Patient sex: F
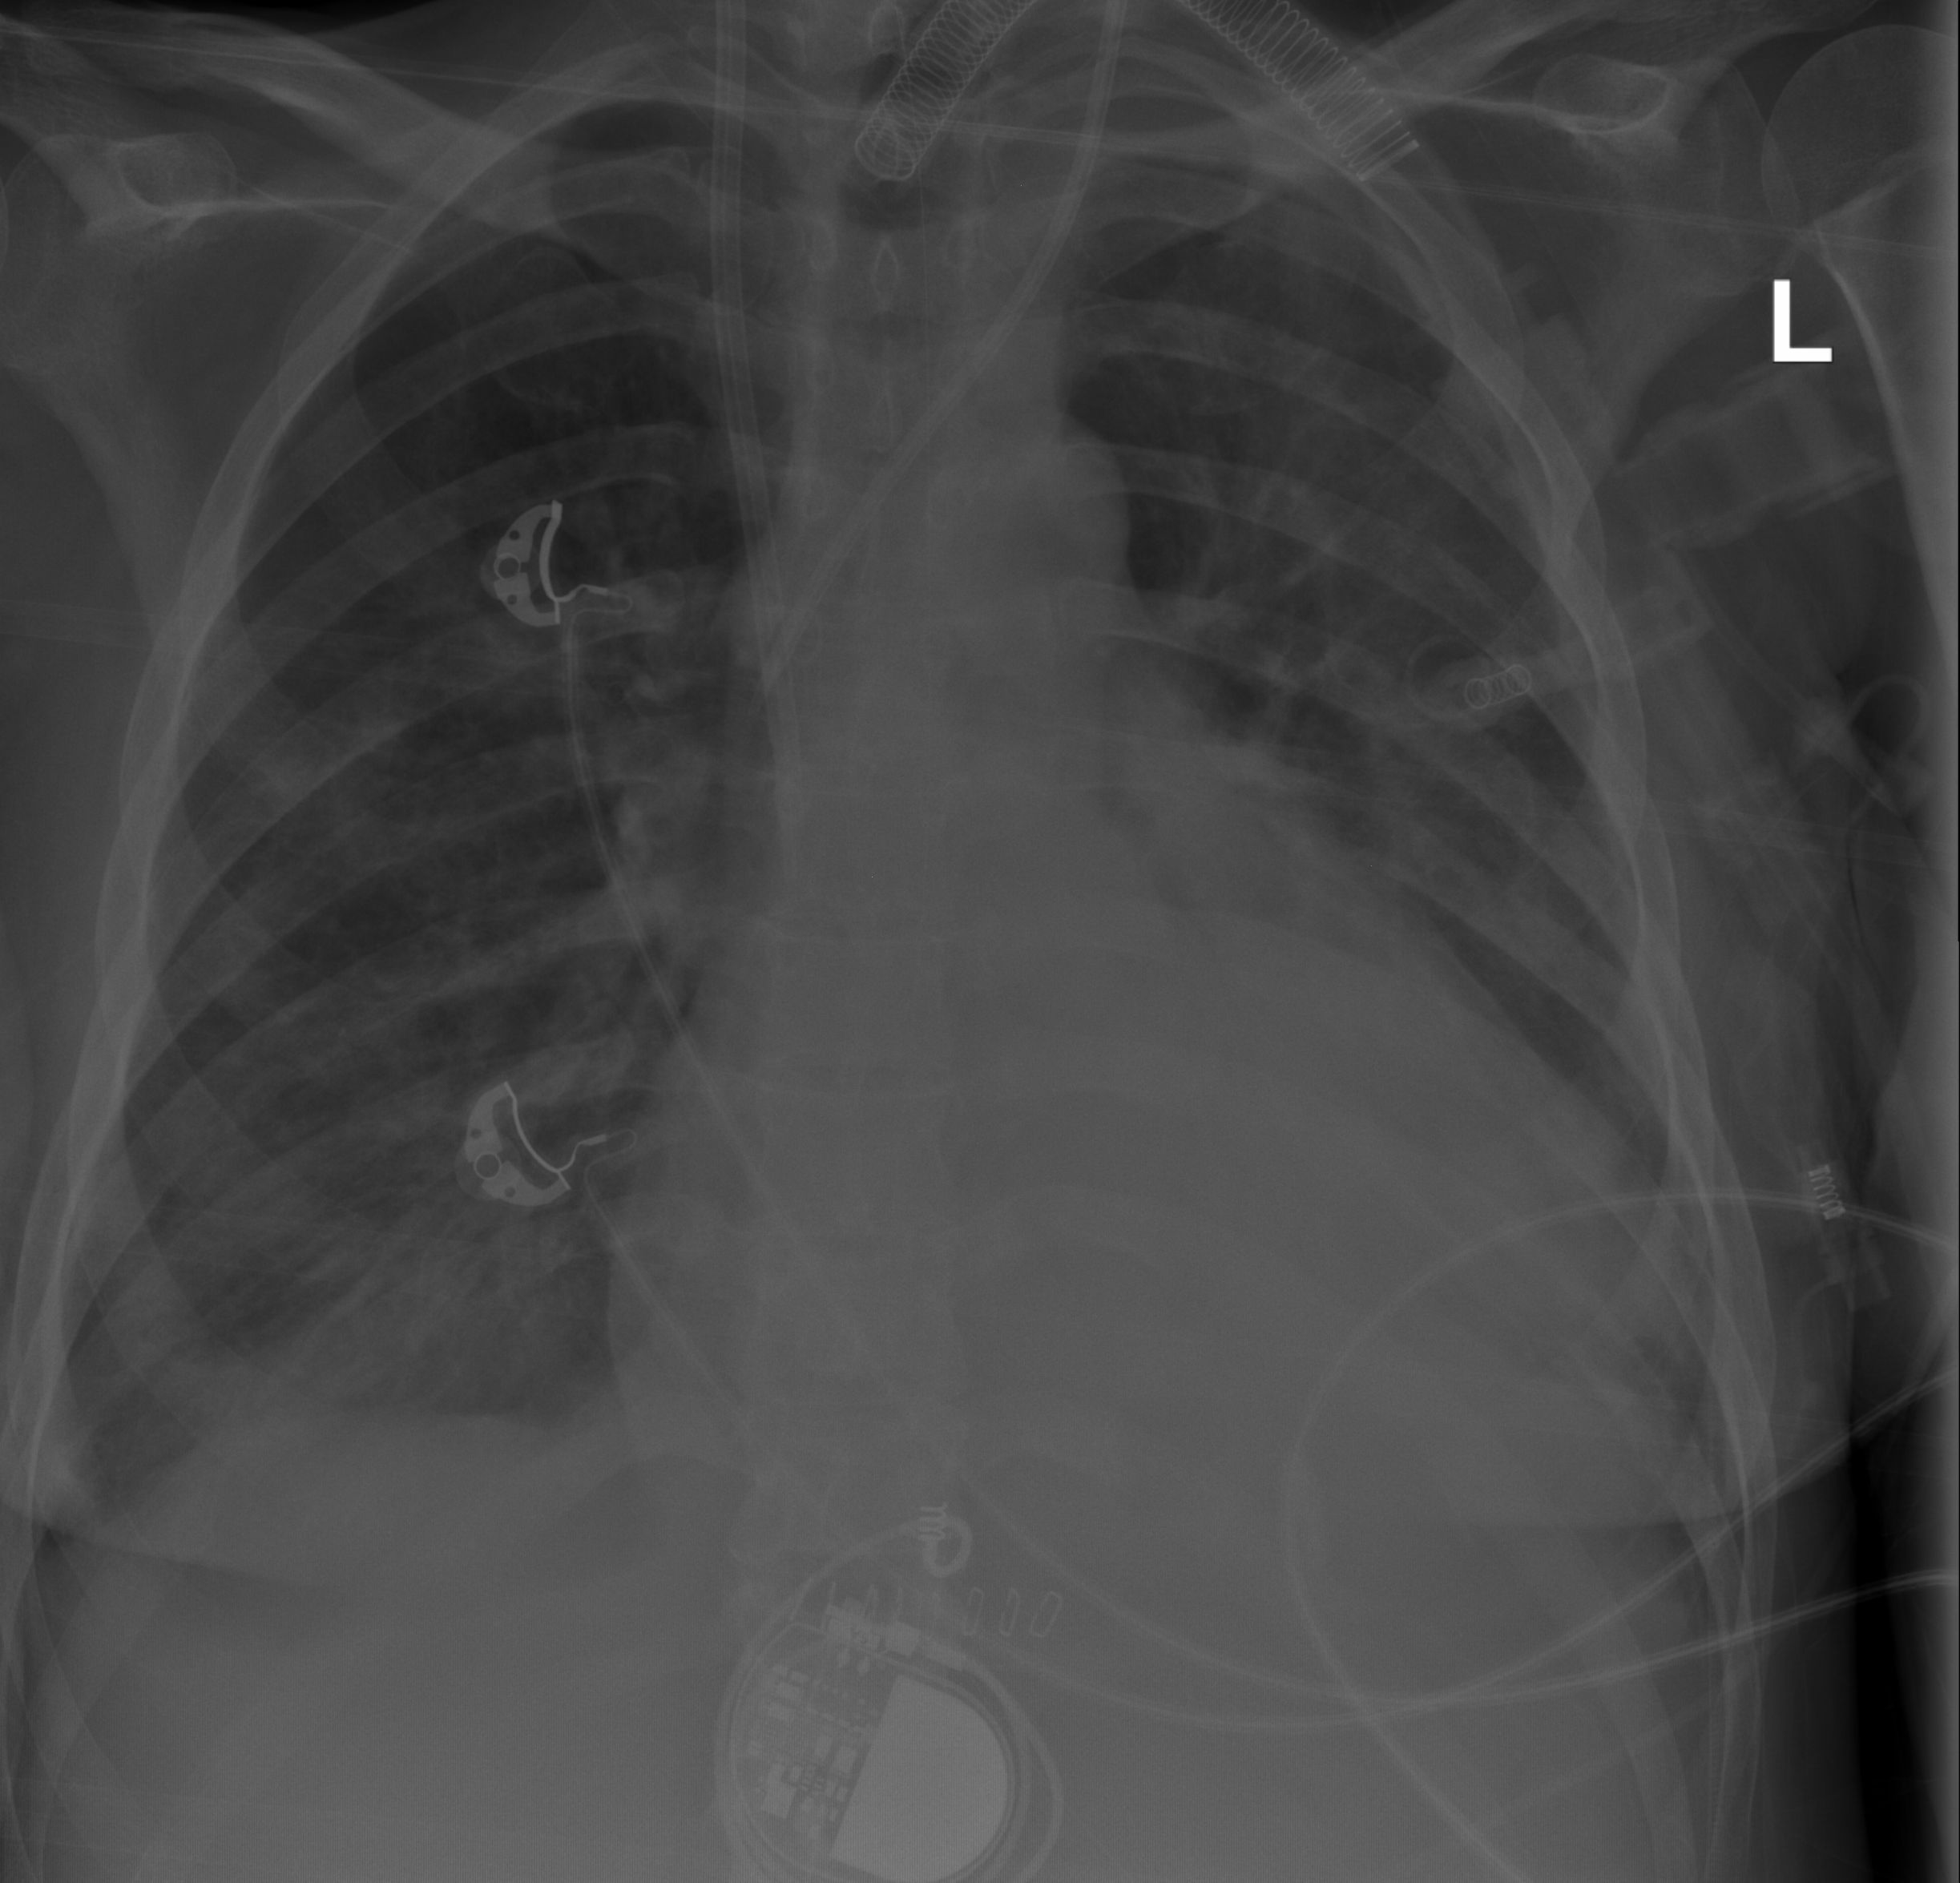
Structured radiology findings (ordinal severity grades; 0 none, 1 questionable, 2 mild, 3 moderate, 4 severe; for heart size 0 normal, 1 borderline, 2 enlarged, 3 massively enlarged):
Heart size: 2
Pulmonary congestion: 2
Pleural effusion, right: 2
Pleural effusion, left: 0
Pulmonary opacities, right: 2
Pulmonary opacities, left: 2
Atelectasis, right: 2
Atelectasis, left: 0